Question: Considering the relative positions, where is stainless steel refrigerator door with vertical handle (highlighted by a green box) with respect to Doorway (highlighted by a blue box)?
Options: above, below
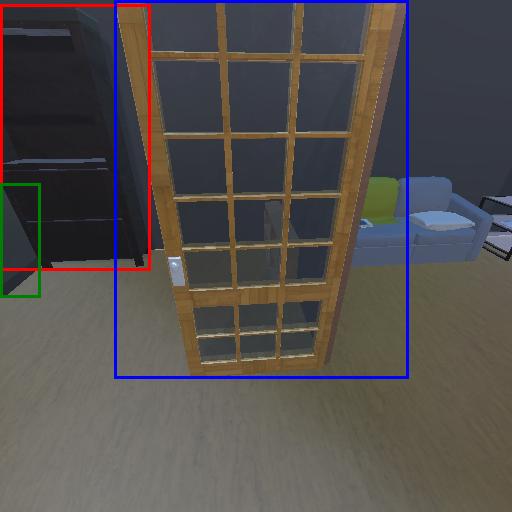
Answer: above